Question: I would like to find out if it's possible to expose a C# class to VBA in a document-level add-in.
Here's an SSCCE:
In VS PRO 2012 I have started a new project, <URL>
I have added a 'DateTimePicker' control to Sheet1.
I can set/get the '.Value' property off the 'DateTimePicker' control within the C# solution without a problem.
In VBA, the '.Value' property is exposed. ('.OLEFormat.Object.Value')

Not all properties can be exposed to VBA because the ActiveX control 'DateTimePicker' is wrapped by 'MSForms' so Excel recognizes it (compatibility).
but I am not sure how go about it ()...
I know that the control itself supports events but this is not the path I want to take. I want to be able to grab the static/current value off a control.
This is what I would like to be able to do:
- Add a class to my C# solution- Expose it, so it's recreatable from VBA like 'Dim obj as new MyExposedClass'- then have 'MyExposedClass' store reference to the 'DateTimePicker' as it appears in C# (all properties available)- then I can define a function 'GetValue(string controlName)' which returns the Value from C# POV
So I found <URL>that seems to work with an add-in but it does not work with a add-in.
'Microsoft Visual Studio 2008 Tools for Office Execution Engine 9.0 Type Library'
When I open the references in VBE there are no extra references added into the project but in the /debug folder of my solution there is a 'ExcelWorkbook1.dll' so how it that even attached to the solution?
So my question is:
How can I expose a class in a document-level add-in for Excel using C# to extend the range of properties accessible by default on .Net controls?
This is the closest I got so far but it only allows you to expose the host item like Worksheet, Workbook, Chart etc. It allows you to call the methods though so I am going to investigate this further and come back with some feedback
<URL>
<URL>
<URL>
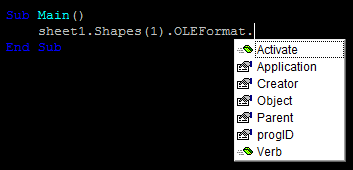
Answer: You would need to create a public interface to expose the class to VBA, this works for me as a document level addin.
1. Open a new Excel workbook and copy the following into a MODULE Sub CallVSTOMethod()
Dim dt As Date
Dim VSTOSheet1 As DocLevelAddin.Sheet1
Set VSTOSheet1 = GetManagedClass(Sheet1)
dt = VSTOSheet1.GetDatePickerVal
End Sub
2. Save Excel as "TestProj.xlsm" and close.
3. Open VS, new project, Excel 20xx Workbook and name the project "DocLevelAddin"
4. In the wizard, select copy an existing document and select the newly created workbook "TestProj.xlsm"
5. On the Excel Sheet1 add the DateTimePicker control to the sheet from wihin VS, double click to create a ValueChanged event and update the code in Sheet1.cs to read private DateTime dtVal;
private void dateTimePicker1_ValueChanged(object sender, EventArgs e)
{
dtVal = dateTimePicker1.Value;
}
6. Still in Sheet1.cs, add a public method to return dtVal public DateTime GetDatePickerVal()
{
return dtVal;
}
7. Also add the following to Sheet1.cs protected override object GetAutomationObject()
{
return this;
}
8. Above public partial class Sheet1 in Sheet1.cs add the following [System.Runtime.InteropServices.ComVisible(true)]
[System.Runtime.InteropServices.ClassInterface(
System.Runtime.InteropServices.ClassInterfaceType.None)]
9. Now you need to create a public interface for the method. In Sheet1.cs right click select Refactor, Extract Interface and check the public method GetDatePickerVal
10. Make the interface public and COM visible [System.Runtime.InteropServices.ComVisible(true)]
public interface ISheet1
{
DateTime GetDatePickerVal();
}
11. Double click Sheet1.cs so the Excel sheet is visible. Select any cell to open the properties window and change property ReferenceAssemblyFromVbaProject = true
12. In Excel you may need to goto Trust Centre Settings and add the VS Solution folder and sub folders as trusted location
13. Run the project and the code in the Excel MODULE will return the dateTimepicker through the exposed GetDatePickerVal method.

'''
using System;
using System.Collections.Generic;
using System.Data;
using System.Linq;
using System.Text;
using System.Windows.Forms;
using System.Xml.Linq;
using Microsoft.Office.Tools.Excel;
using Microsoft.VisualStudio.Tools.Applications.Runtime;
using Excel = Microsoft.Office.Interop.Excel;
using Office = Microsoft.Office.Core;
namespace DocLevelAddin
{
[System.Runtime.InteropServices.ComVisible(true)]
[System.Runtime.InteropServices.ClassInterface(
System.Runtime.InteropServices.ClassInterfaceType.None)]
public partial class Sheet1 : DocLevelAddin.ISheet1
{
private void Sheet1_Startup(object sender, System.EventArgs e)
{
}
private void Sheet1_Shutdown(object sender, System.EventArgs e)
{
}
#region VSTO Designer generated code
/// <summary>
/// Required method for Designer support - do not modify
/// the contents of this method with the code editor.
/// </summary>
private void InternalStartup()
{
this.dateTimePicker1.ValueChanged += new System.EventHandler(this.dateTimePicker1_ValueChanged);
this.Startup += new System.EventHandler(this.Sheet1_Startup);
this.Shutdown += new System.EventHandler(this.Sheet1_Shutdown);
}
#endregion
private DateTime dtVal;
private void dateTimePicker1_ValueChanged(object sender, EventArgs e)
{
dtVal = dateTimePicker1.Value;
}
public DateTime GetDatePickerVal()
{
return dtVal;
}
protected override object GetAutomationObject()
{
return this;
}
}
}
'''
'''
using System;
namespace DocLevelAddin
{
[System.Runtime.InteropServices.ComVisible(true)]
public interface ISheet1
{
DateTime GetDatePickerVal();
}
}
'''